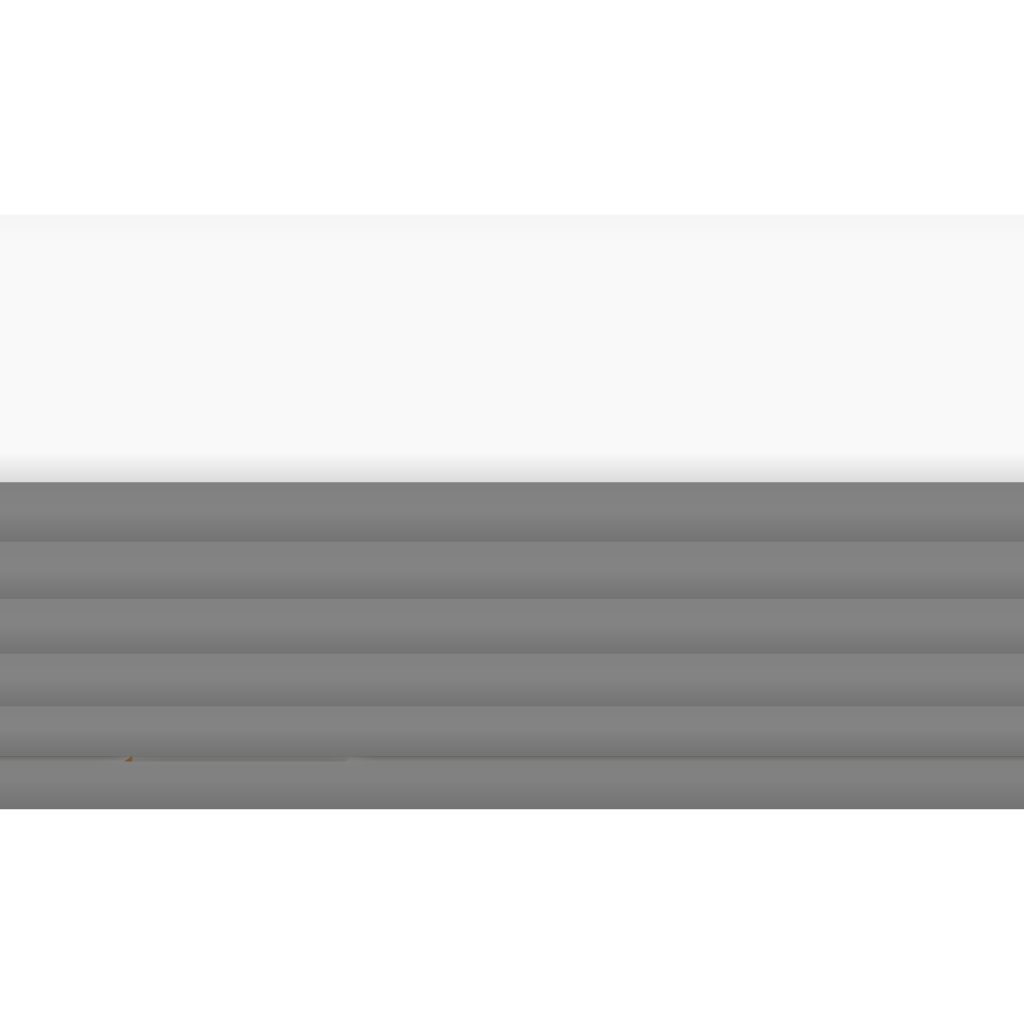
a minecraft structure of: CraftPimp Nintendo boyee bad low quality